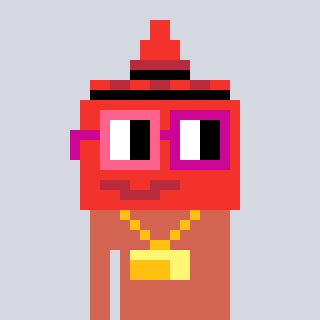
a pixel art character with square pink and red glasses, a ketchup-shaped head and a peachy-colored body on a cool background